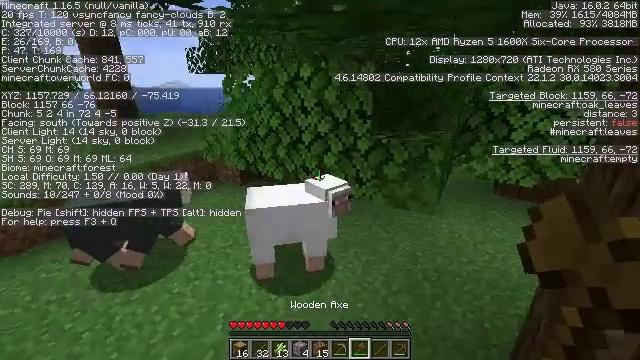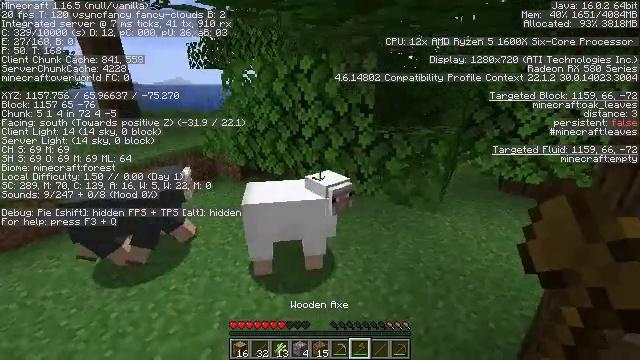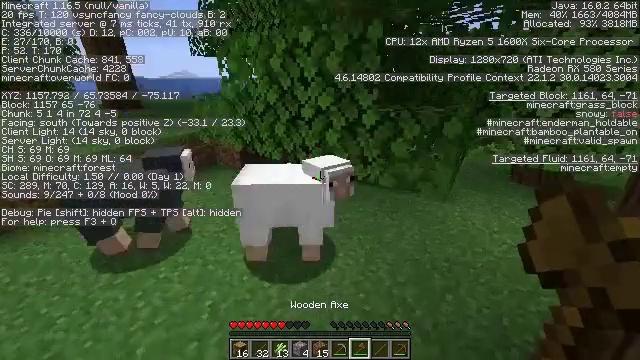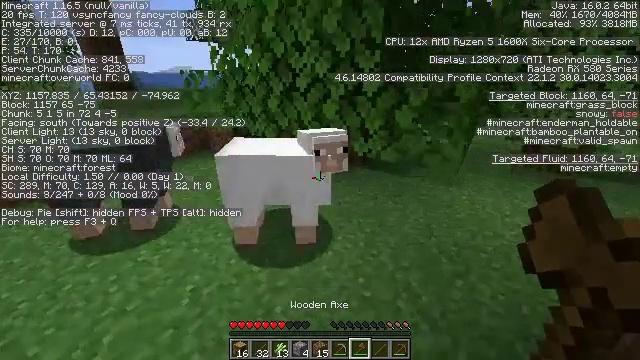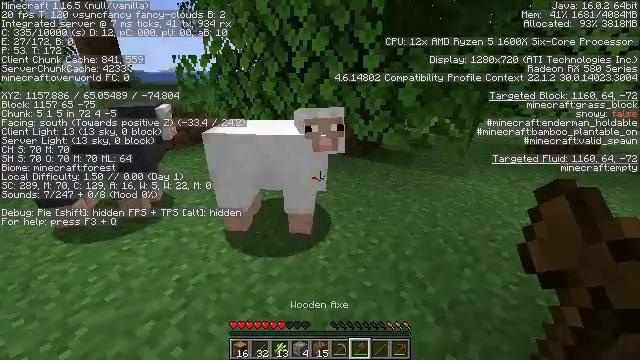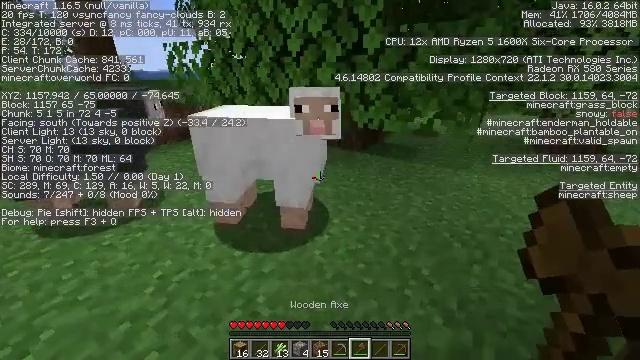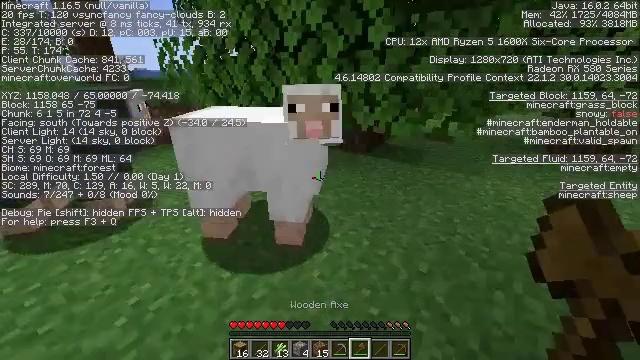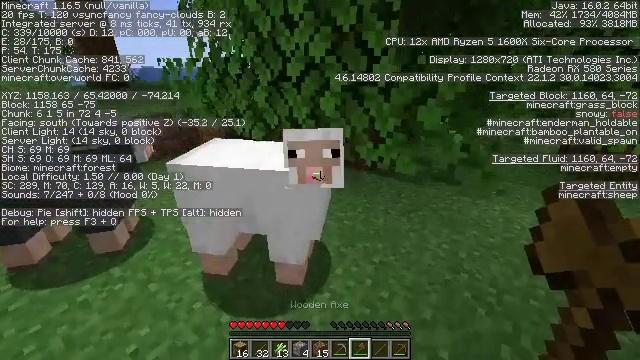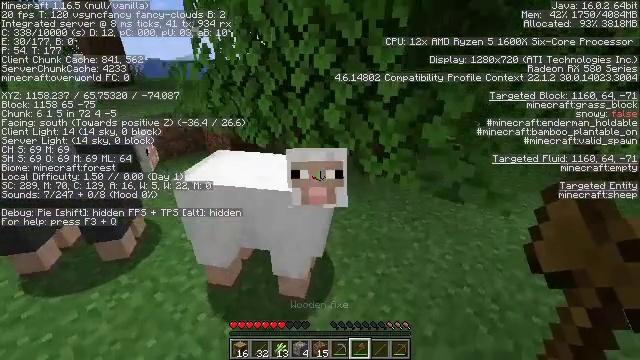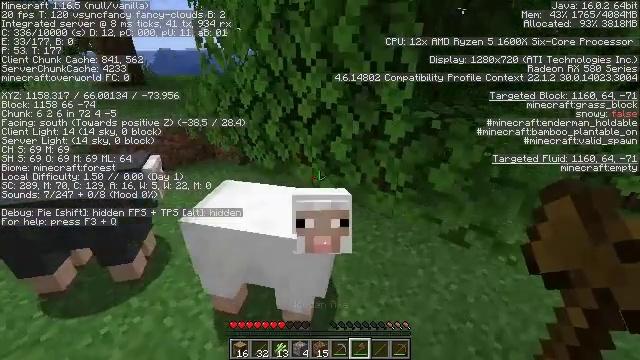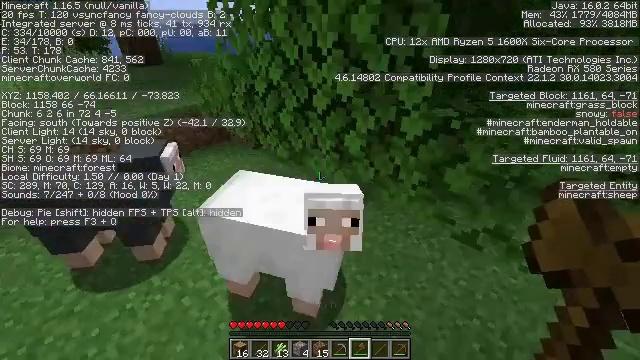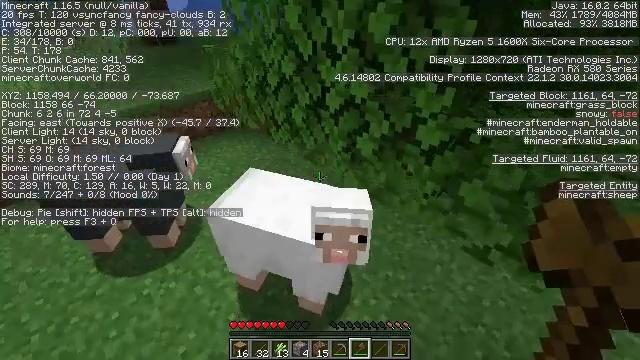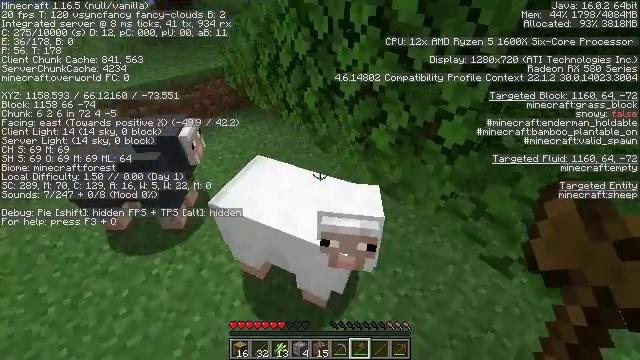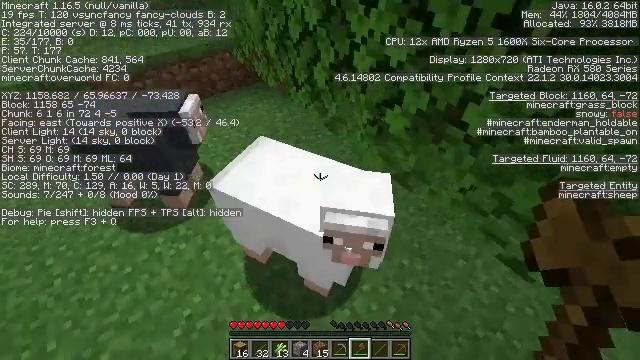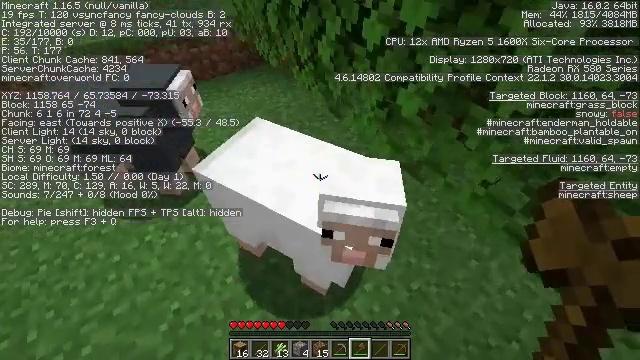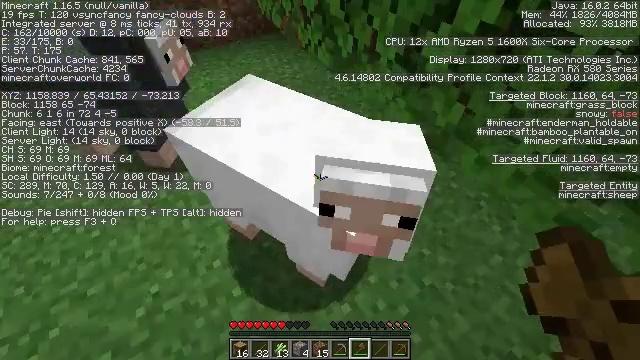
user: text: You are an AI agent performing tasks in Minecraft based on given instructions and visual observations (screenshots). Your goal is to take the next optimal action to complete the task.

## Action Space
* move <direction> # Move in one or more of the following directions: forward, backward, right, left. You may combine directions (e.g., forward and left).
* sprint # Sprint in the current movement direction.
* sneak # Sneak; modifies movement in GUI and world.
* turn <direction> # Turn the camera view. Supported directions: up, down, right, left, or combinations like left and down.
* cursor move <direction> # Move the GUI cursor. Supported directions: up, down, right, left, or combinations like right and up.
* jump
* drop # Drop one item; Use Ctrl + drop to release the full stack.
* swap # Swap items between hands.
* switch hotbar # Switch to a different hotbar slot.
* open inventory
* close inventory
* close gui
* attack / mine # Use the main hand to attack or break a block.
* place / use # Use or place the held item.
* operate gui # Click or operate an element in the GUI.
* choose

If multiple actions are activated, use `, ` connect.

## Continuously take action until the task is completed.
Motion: motion action
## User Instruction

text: Hunt animals.
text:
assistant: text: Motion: move forward
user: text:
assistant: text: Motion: move forward, turn left and down
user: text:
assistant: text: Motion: move forward
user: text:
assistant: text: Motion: move forward
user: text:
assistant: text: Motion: move forward
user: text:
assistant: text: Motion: move forward
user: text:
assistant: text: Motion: move forward, turn left, jump
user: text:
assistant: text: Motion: move forward, turn left and down, jump
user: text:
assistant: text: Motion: move forward, turn left and down, jump
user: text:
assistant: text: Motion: move forward, turn left and down, jump
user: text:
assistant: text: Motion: move forward, turn left and down, jump
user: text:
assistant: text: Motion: move forward, turn left and down
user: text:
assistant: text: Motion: turn left and down
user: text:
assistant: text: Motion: turn left and down
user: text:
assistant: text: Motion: turn left and down, attack / mine
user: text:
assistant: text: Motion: turn left and down, attack / mine
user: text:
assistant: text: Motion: attack / mine
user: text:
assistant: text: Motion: jump
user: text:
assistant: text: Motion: turn left and up, jump
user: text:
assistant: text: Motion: jump